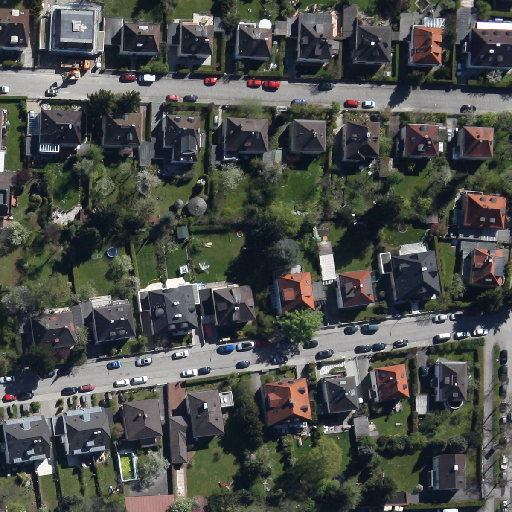
Referring expression: light-duty vehicle driving on the road